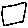
Label: square